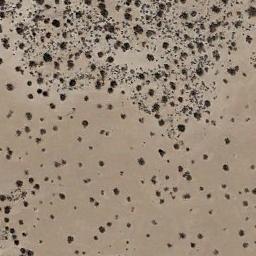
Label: chaparral